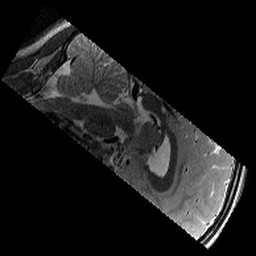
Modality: T2w
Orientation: sagittal
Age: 12
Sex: male
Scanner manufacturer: siemens
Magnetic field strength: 3 T
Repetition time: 9.23 s
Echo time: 0.067 s